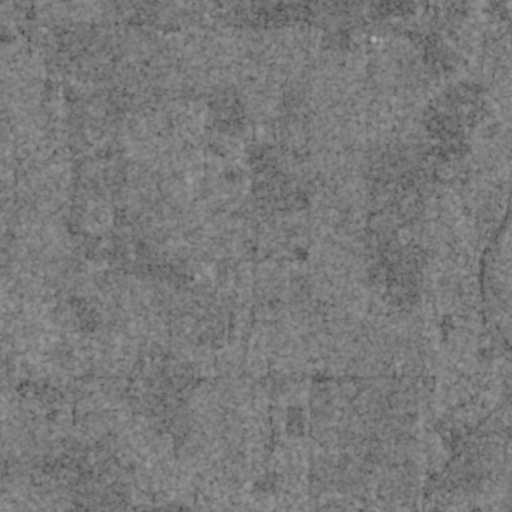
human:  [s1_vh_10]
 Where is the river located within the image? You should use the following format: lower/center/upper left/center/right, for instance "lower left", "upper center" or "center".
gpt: The river is located in the lower right of the image.
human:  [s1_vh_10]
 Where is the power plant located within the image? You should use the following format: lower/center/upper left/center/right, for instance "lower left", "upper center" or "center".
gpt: There is no power plant in the image.

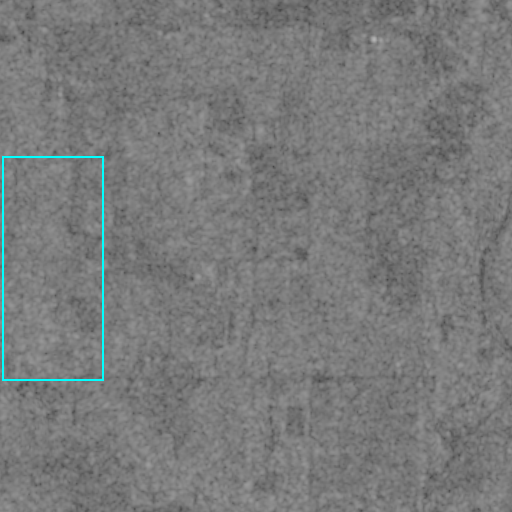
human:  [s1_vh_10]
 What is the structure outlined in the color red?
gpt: There is no red outline.
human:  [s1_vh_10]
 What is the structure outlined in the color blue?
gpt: There is no structure outlined in blue.